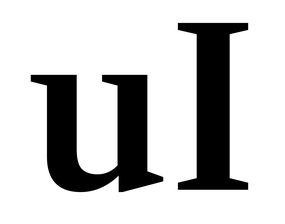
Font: LibreCaslonText_SemiBold